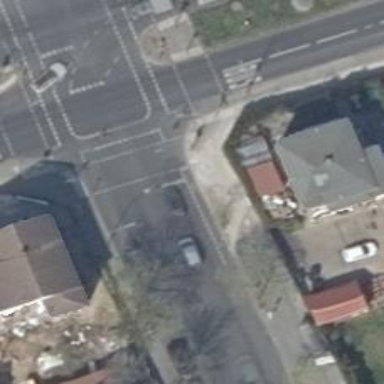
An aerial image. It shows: Road with "give way" sign.